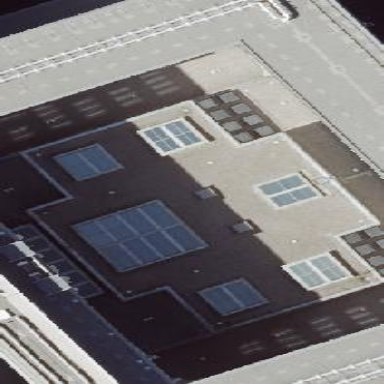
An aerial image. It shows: Building with flat roof.